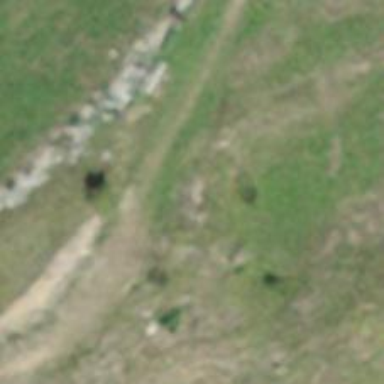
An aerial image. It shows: Brown bench in the vicinity.